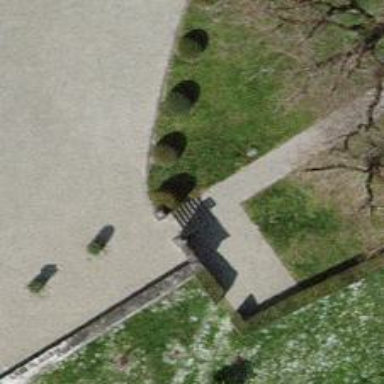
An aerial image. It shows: Road with steps.